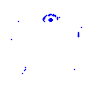
Particle: pion